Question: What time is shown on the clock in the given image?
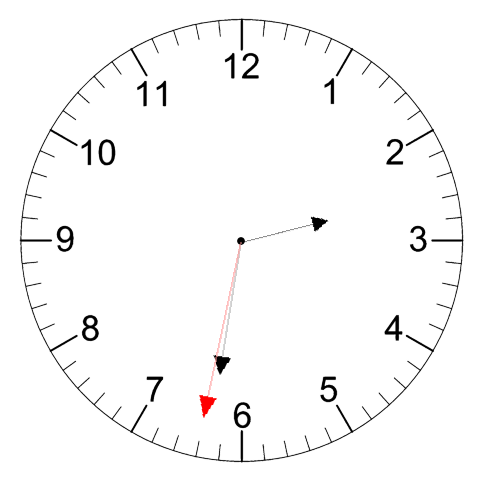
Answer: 02:31:32